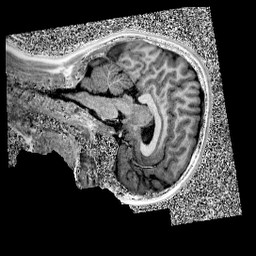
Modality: UNIT1
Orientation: sagittal
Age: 10
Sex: male
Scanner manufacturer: siemens
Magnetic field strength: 3 T
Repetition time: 4 s
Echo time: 0.00299 s